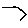
Label: hexagon